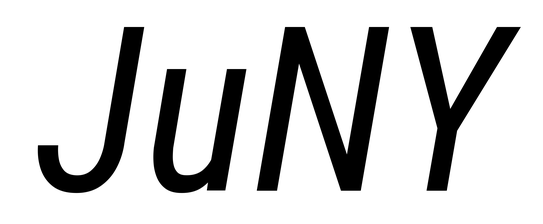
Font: Roboto-Italic_Condensed_Italic